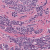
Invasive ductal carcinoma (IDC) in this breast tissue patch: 1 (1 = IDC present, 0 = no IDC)